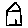
Label: house